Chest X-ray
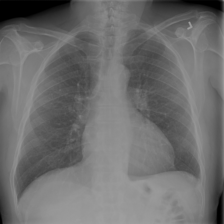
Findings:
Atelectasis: negative
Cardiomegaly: positive
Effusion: negative
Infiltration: negative
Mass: negative
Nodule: negative
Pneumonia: negative
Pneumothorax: negative
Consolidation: negative
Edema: negative
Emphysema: negative
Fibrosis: negative
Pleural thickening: negative
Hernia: negative